Question: I have a third party, closed source library coming as a windows dll built with visual studio 2010.
First, I planned building an extension module for that dll using e.g. SWIG.
However that's spoiled by the fact that it's build with VS 2010, whereas all python 2 distributions are built with VS 2008.
Now it seems ctypes doesn't have this limitation.
I've built a trivial dll using VS 2010 (dependency walker shows the dll is linked to 'msvcr100.dll') with a function:
'''
int fnTestLib2(int a, int b)
{
return a+b;
}
'''
loaded it in ctypes and
'''
fcn = mydll.fnTestLib2
fcn.argtypes = [ctypes.c_int, ctypes.c_int]
fcn.restype = ctypes.c_int
print fcn(1,2)
'''
correctly prints '3'.
Now, I'm somewhat confused:
Is this just because I'm lucky and because the example is trivial or is there a fundamental difference in the underlying technique of 'ctypes' and an extension module?
If yes, what is it? ;)
And finally: would it be safe to implement a ctypes wrapper library for that third party dll?
Upon Serge's answer I compiled my swig extension using distutils in combination with the Windows SDK.
So, now I have my extension bla.pyd and it indeed seems to work.
Though I'm wondering if the this dependency on two c runtimes is recommendable or not. Looking at it with dependency walker:

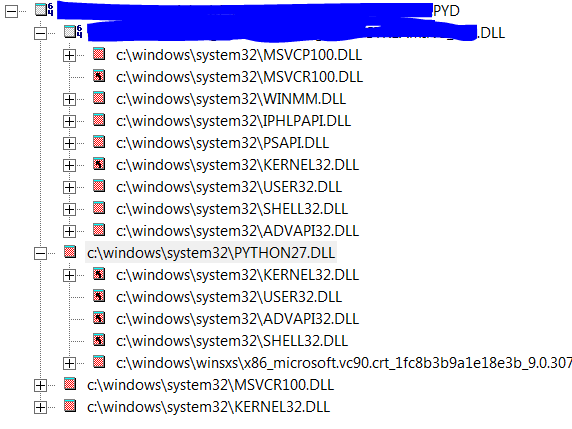
Answer: I'm not an expert on SWIG not ctypes, but when younger I often struggled in Windows dll hell.
First your example is way too trivial. As you do not call any function from the standard library, the example could work even without 'mscvr100.dll' in the path. You should at least try to use one simple function such as 'strlen' (not 'lstrlen' which would be a Windows API function ...) :
'''
#include <string.h>
int testfunc(char *str) {
return strlen(str);
}
'''
I could not test because I presently have no VS2013 compiler.
Next, there is a major difference between SWIG and ctypes :
- -
As ctypes directly interfaces a dll, you should not worry with what compiler the dll was compiled, nor which other dll it uses . It would be really different if it had to use an because in that case, the library formats should be compatible. You simply have to know what calling convention is used (stdcall or cdecl) to know if you should use windll or cdll (respectively).
By the way, according to this other post on SO <URL>, it is also possible to create an extension dll for Python with VisualStudio 2010. It is normal because from python side, the extension library is just a dll and it uses it as such, but the hard part is to have access to the Python dll from VisualStudio environment.